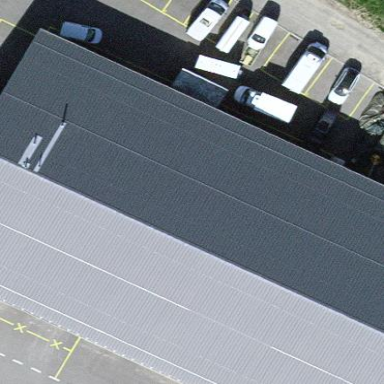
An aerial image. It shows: Industrial building.